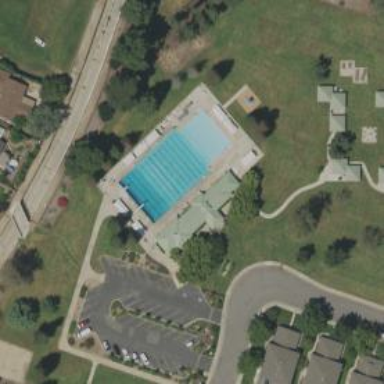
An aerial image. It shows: Outdoor swimming pool in leisure land.